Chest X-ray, PA view. Patient: 50 years old, sex F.
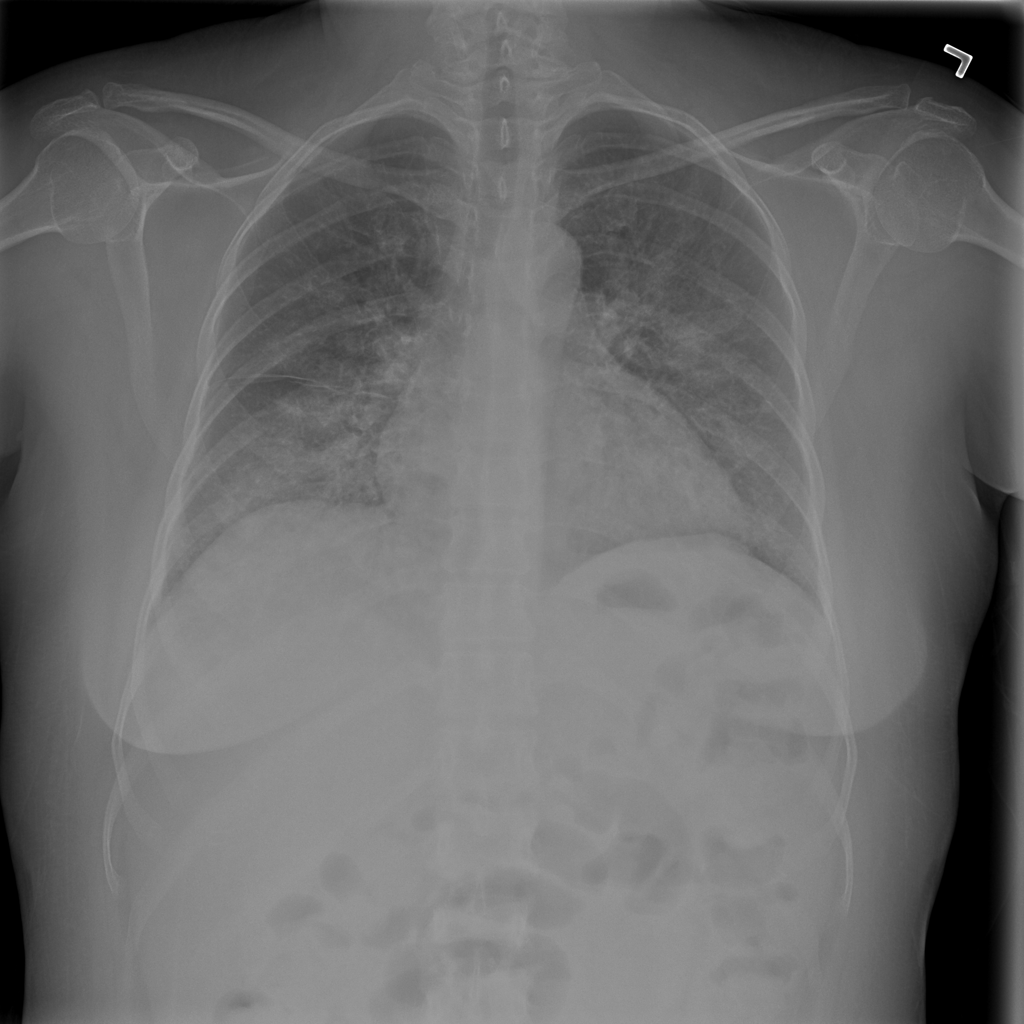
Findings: Edema, Infiltration